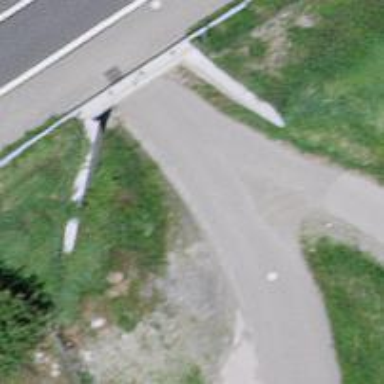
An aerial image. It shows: Unclassified road passing through tunnel.